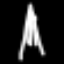
Label: The Eiffel Tower